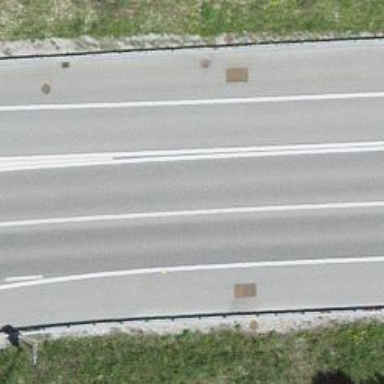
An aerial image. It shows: Asphalt road classified as trunk highway.